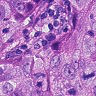
Metastatic tissue present: yes